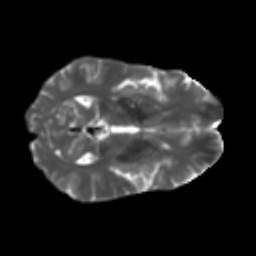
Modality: T2w
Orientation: axial
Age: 60
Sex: male
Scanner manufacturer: ge
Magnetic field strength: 3 T
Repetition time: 7.8 s
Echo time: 0.061 s